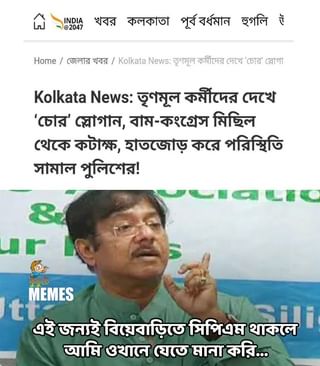
Text: তৃণমূল কর্মীদের দেখে 'চোর' স্লোগান; বাম-কংগ্রেস মিছিল থেকে কটাক্ষ হাতজোড় করে পরিস্থিতি সামাল পুলিশের! এই জন্যই বিয়েবাড়িতে সিপিএম থাকলে আমি ওখানে যেতে মানা করি...
Label: Hate
Hate category: Political
Targeted group: Organization